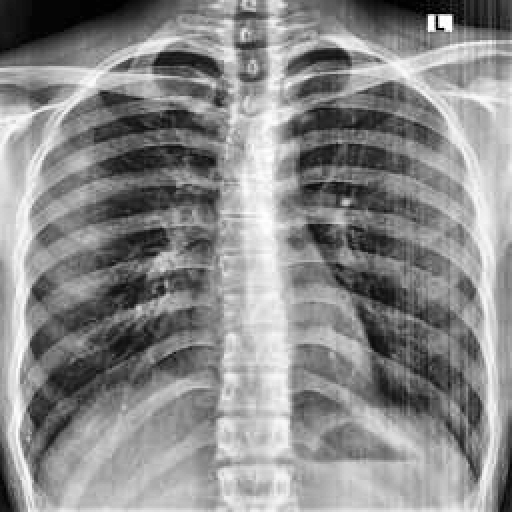
Finding: NORMAL